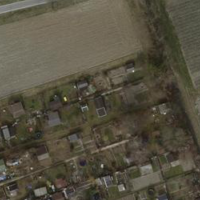
EUNIS habitat code: 53
Species observed at this site:
Tanacetum vulgare